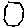
Label: hexagon